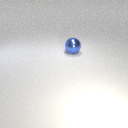
large blue metal sphere